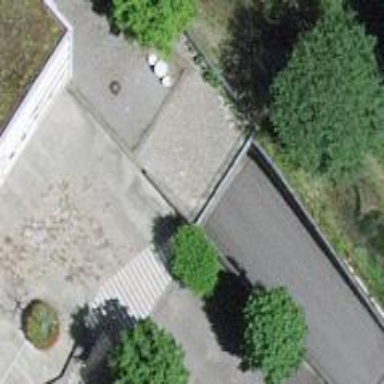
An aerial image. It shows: Parking entrance.